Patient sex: M
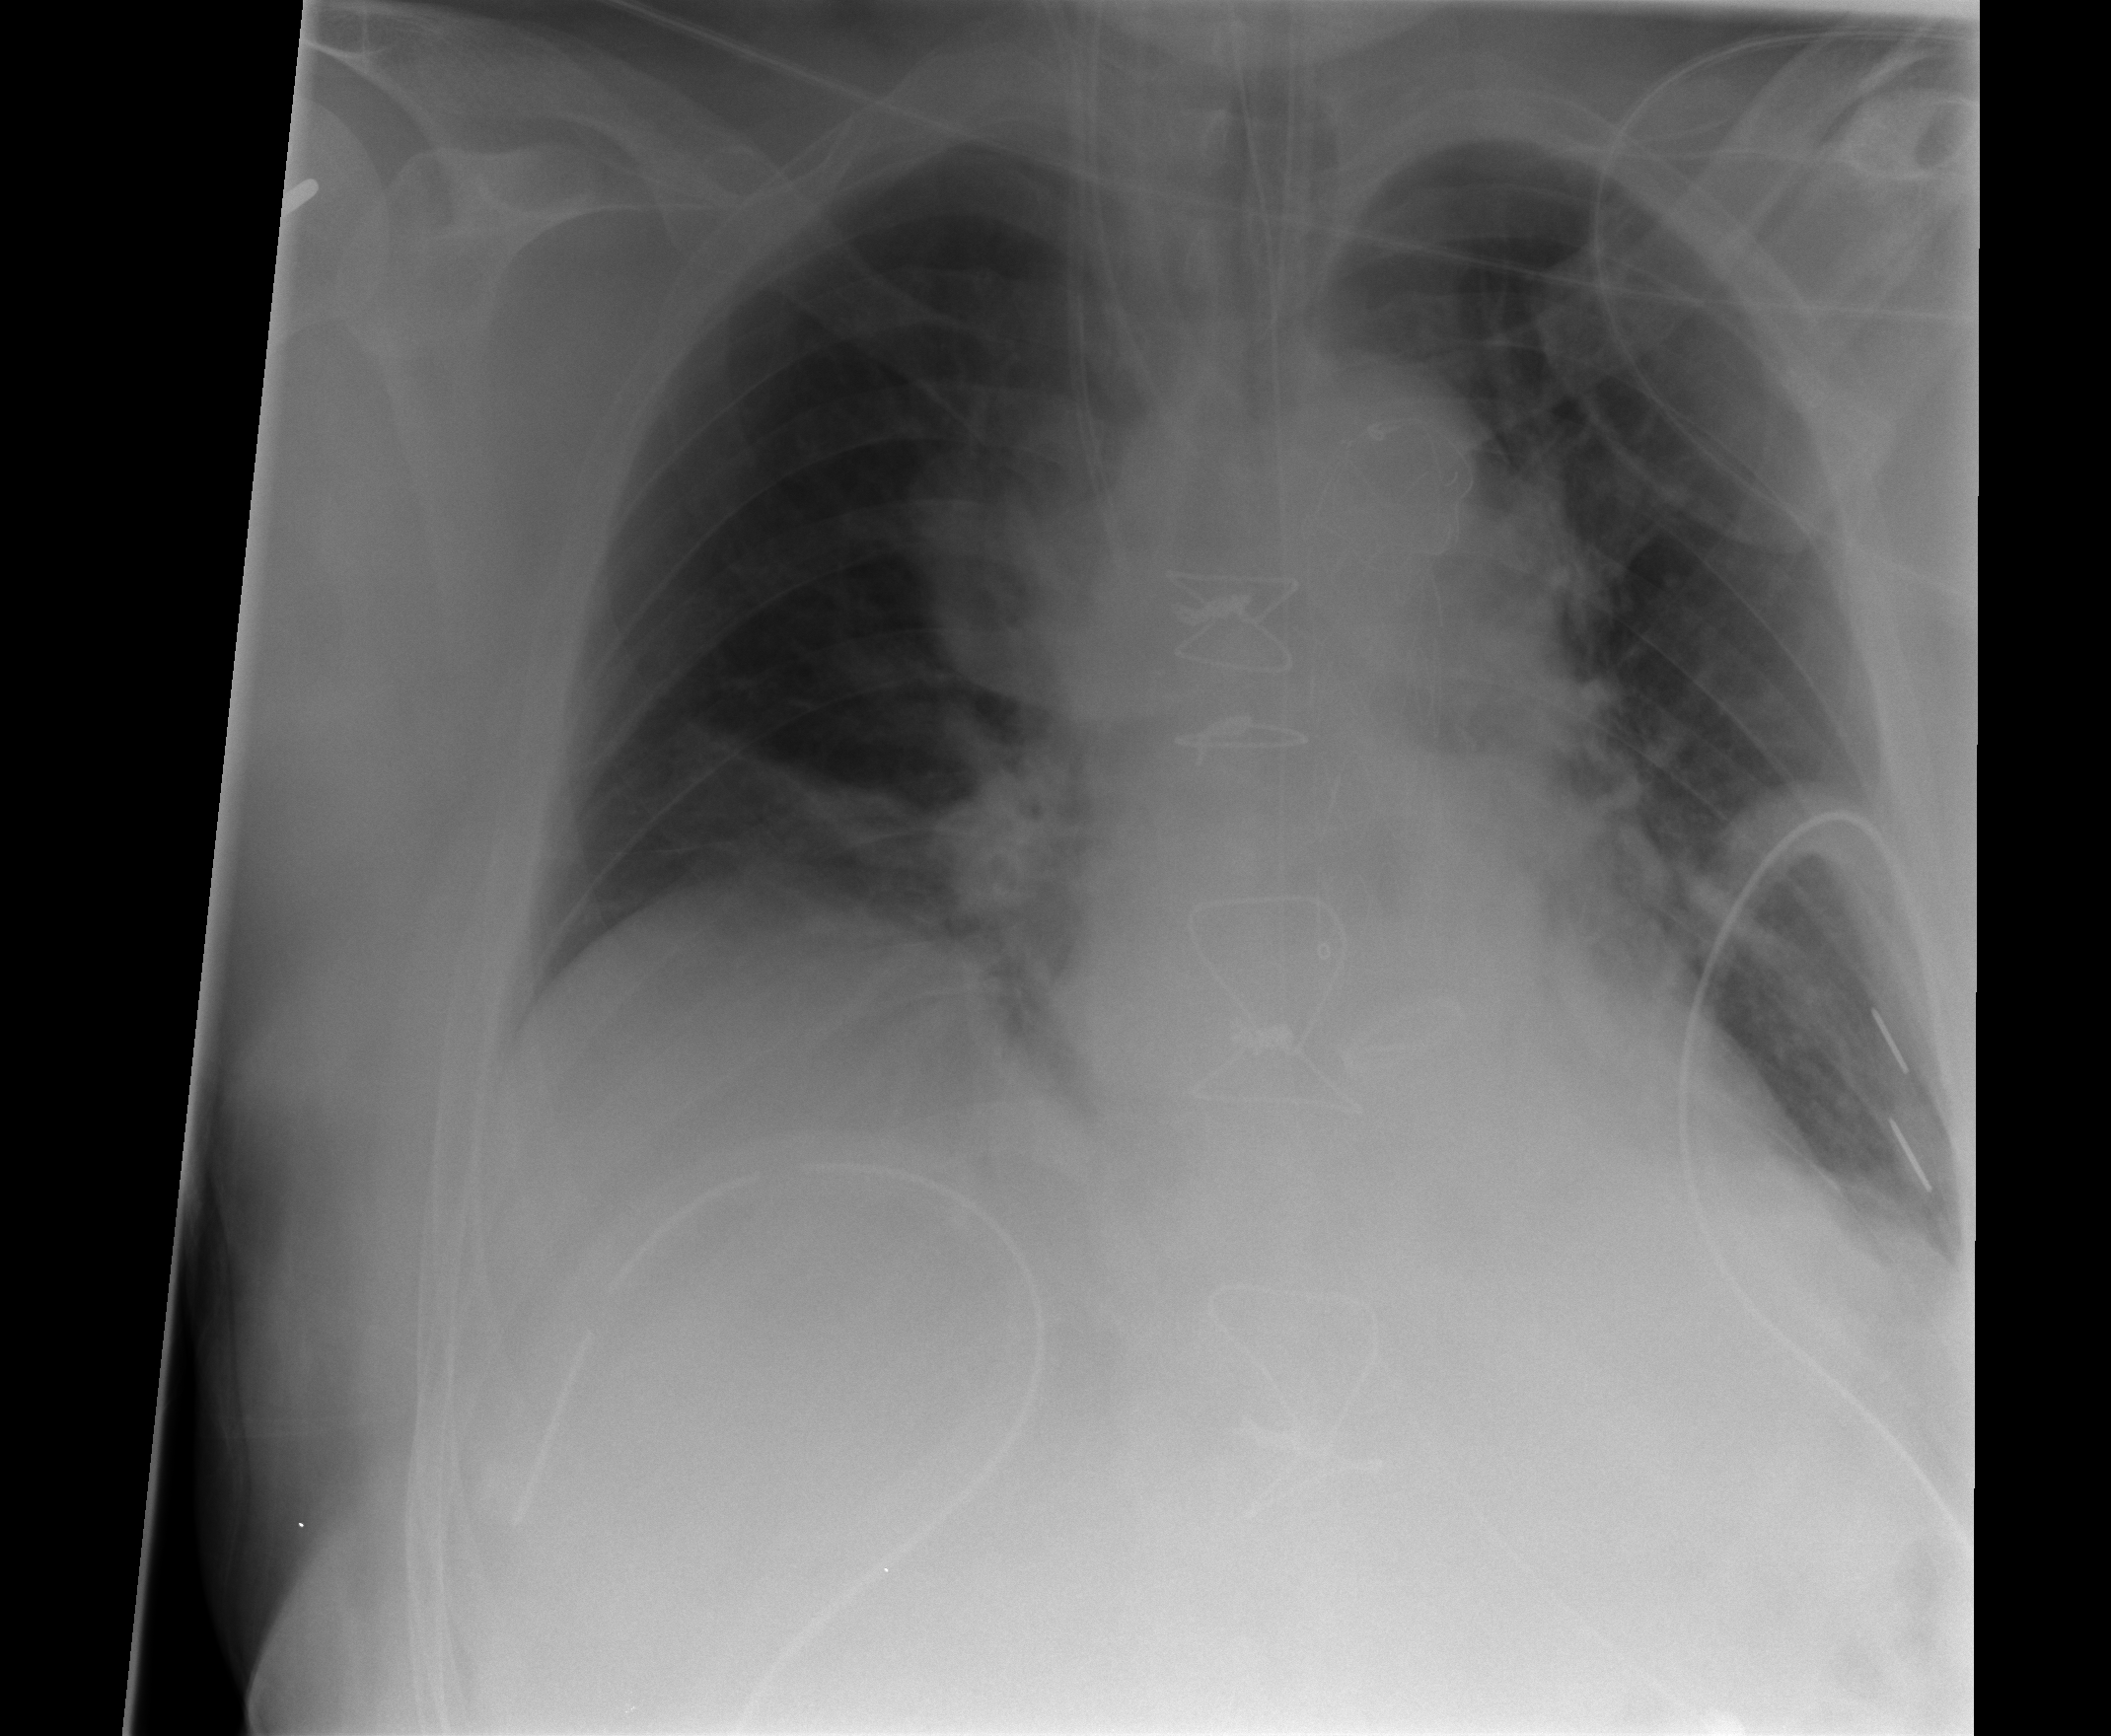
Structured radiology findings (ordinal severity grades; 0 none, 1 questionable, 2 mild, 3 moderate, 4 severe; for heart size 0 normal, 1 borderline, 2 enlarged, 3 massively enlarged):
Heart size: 0
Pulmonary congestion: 1
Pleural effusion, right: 0
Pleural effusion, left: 1
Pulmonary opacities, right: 0
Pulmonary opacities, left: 0
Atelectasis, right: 2
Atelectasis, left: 2